Aerial crown-view tile of a tropical tree (Barro Colorado Island, Panama), acquired 20250818:
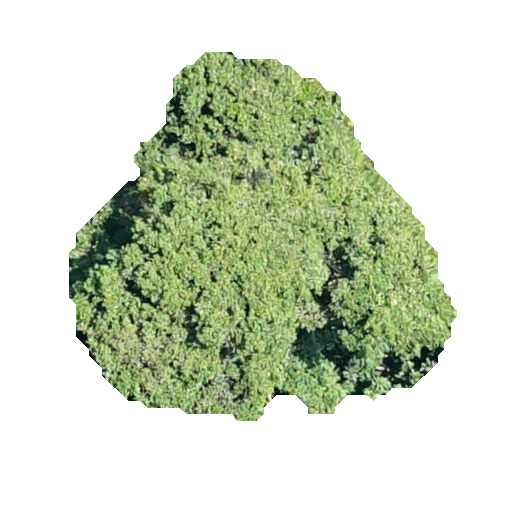
Species: Prioria copaifera
GBIF accepted scientific name: Prioria copaifera
Crown area: 140.301 m²